Question: This is a similar question to <URL>.
How could I use this recent Constrained Zoom plot by Mike Bostock (<URL> but have the starting position with the pacific in the center rather than Africa?
Like this...

Obviously just adjusting the '.translate([0, 0])' values in the code moves the map, but there is no 'wrapping' that would allow the map to be presented as above.
I am convinced that there must be a simple way to accomplish this, as it seems like a fundamental capability, I just can't see or find a solution.
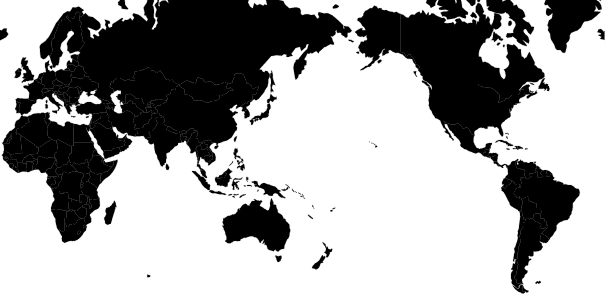
Answer: OK, The answers was pretty obvious in the end and many thanks to the guys at <URL> whose post set me on the right path.
The problem I was having was assuming that I needed to use the '.translate()' function to shift the map to the correct location, when in fact the '.translate()' function just moves the points on the returned map. So in other words it literally translates what you have to another location (duh!).
What I should have done is use the '.rotate' function to rotate the map about its longitude by using the function like so;
'''
var projection = d3.geo.mercator()
.translate([0, 0])
.scale(width)
.rotate([-180,0]);
'''
This simply wraps the map around and gives full control as desired.
A fully functioning example is <URL>.